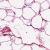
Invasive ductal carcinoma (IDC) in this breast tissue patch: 0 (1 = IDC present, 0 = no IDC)